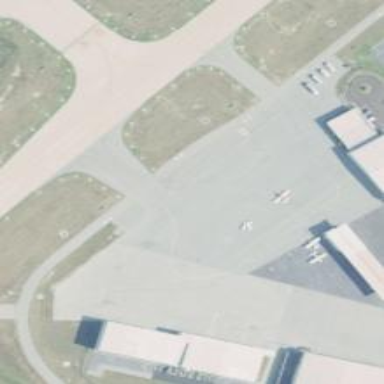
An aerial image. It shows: View of taxiway at the airport.